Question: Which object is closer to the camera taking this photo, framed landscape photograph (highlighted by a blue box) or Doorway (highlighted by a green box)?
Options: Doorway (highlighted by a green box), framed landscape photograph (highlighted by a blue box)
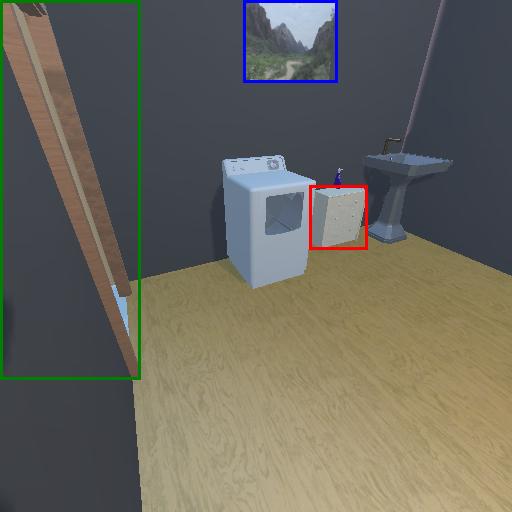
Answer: Doorway (highlighted by a green box)